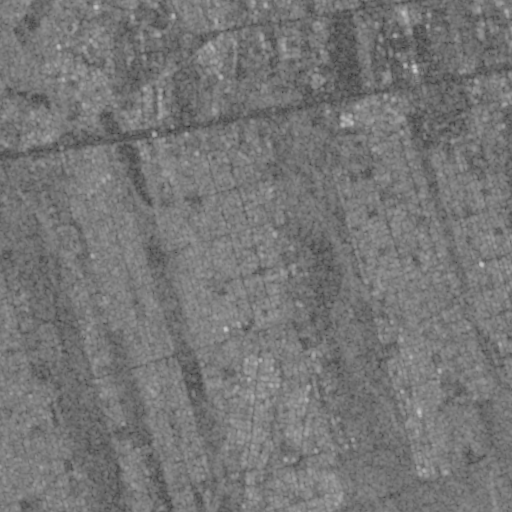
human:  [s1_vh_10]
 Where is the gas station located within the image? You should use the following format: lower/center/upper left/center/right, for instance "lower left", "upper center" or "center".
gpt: The gas station is located in the upper right of the image.
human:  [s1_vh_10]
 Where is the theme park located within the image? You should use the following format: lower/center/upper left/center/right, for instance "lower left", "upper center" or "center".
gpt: The theme park is located in the upper center of the image.
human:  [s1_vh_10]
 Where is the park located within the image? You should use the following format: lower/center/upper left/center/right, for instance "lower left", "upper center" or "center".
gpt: There is no park in the image.

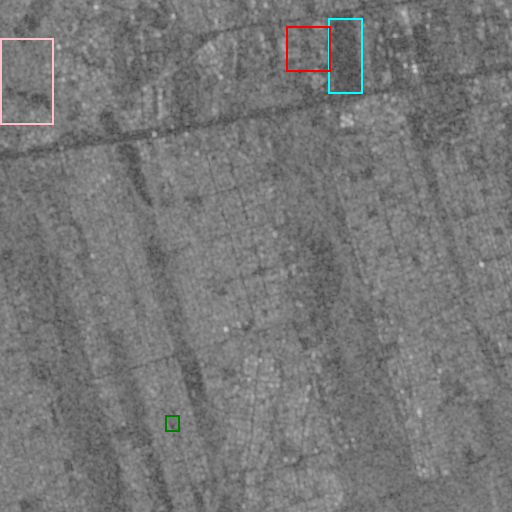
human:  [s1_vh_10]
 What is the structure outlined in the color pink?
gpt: The structure outlined in pink is a park.
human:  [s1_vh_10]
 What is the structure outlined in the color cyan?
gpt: The structure outlined in cyan is a parking lot.
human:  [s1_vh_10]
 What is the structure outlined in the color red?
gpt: The structure outlined in red is a theme park.
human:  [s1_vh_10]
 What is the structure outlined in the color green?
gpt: The structure outlined in green is a track.
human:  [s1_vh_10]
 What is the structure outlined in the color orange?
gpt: There is no orange outline.